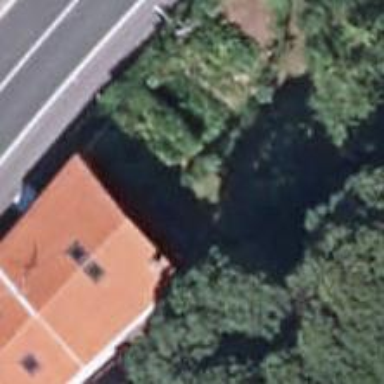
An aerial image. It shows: Simple and straightforward house.